Field crop: maize
Growth stage: 1
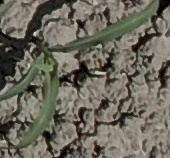
Species: sorghum